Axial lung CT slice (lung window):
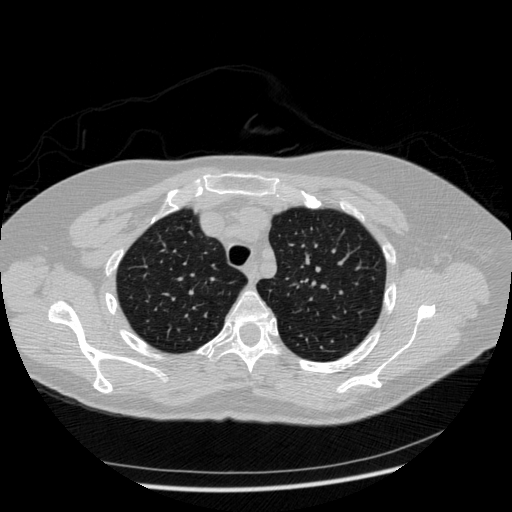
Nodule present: no